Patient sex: M
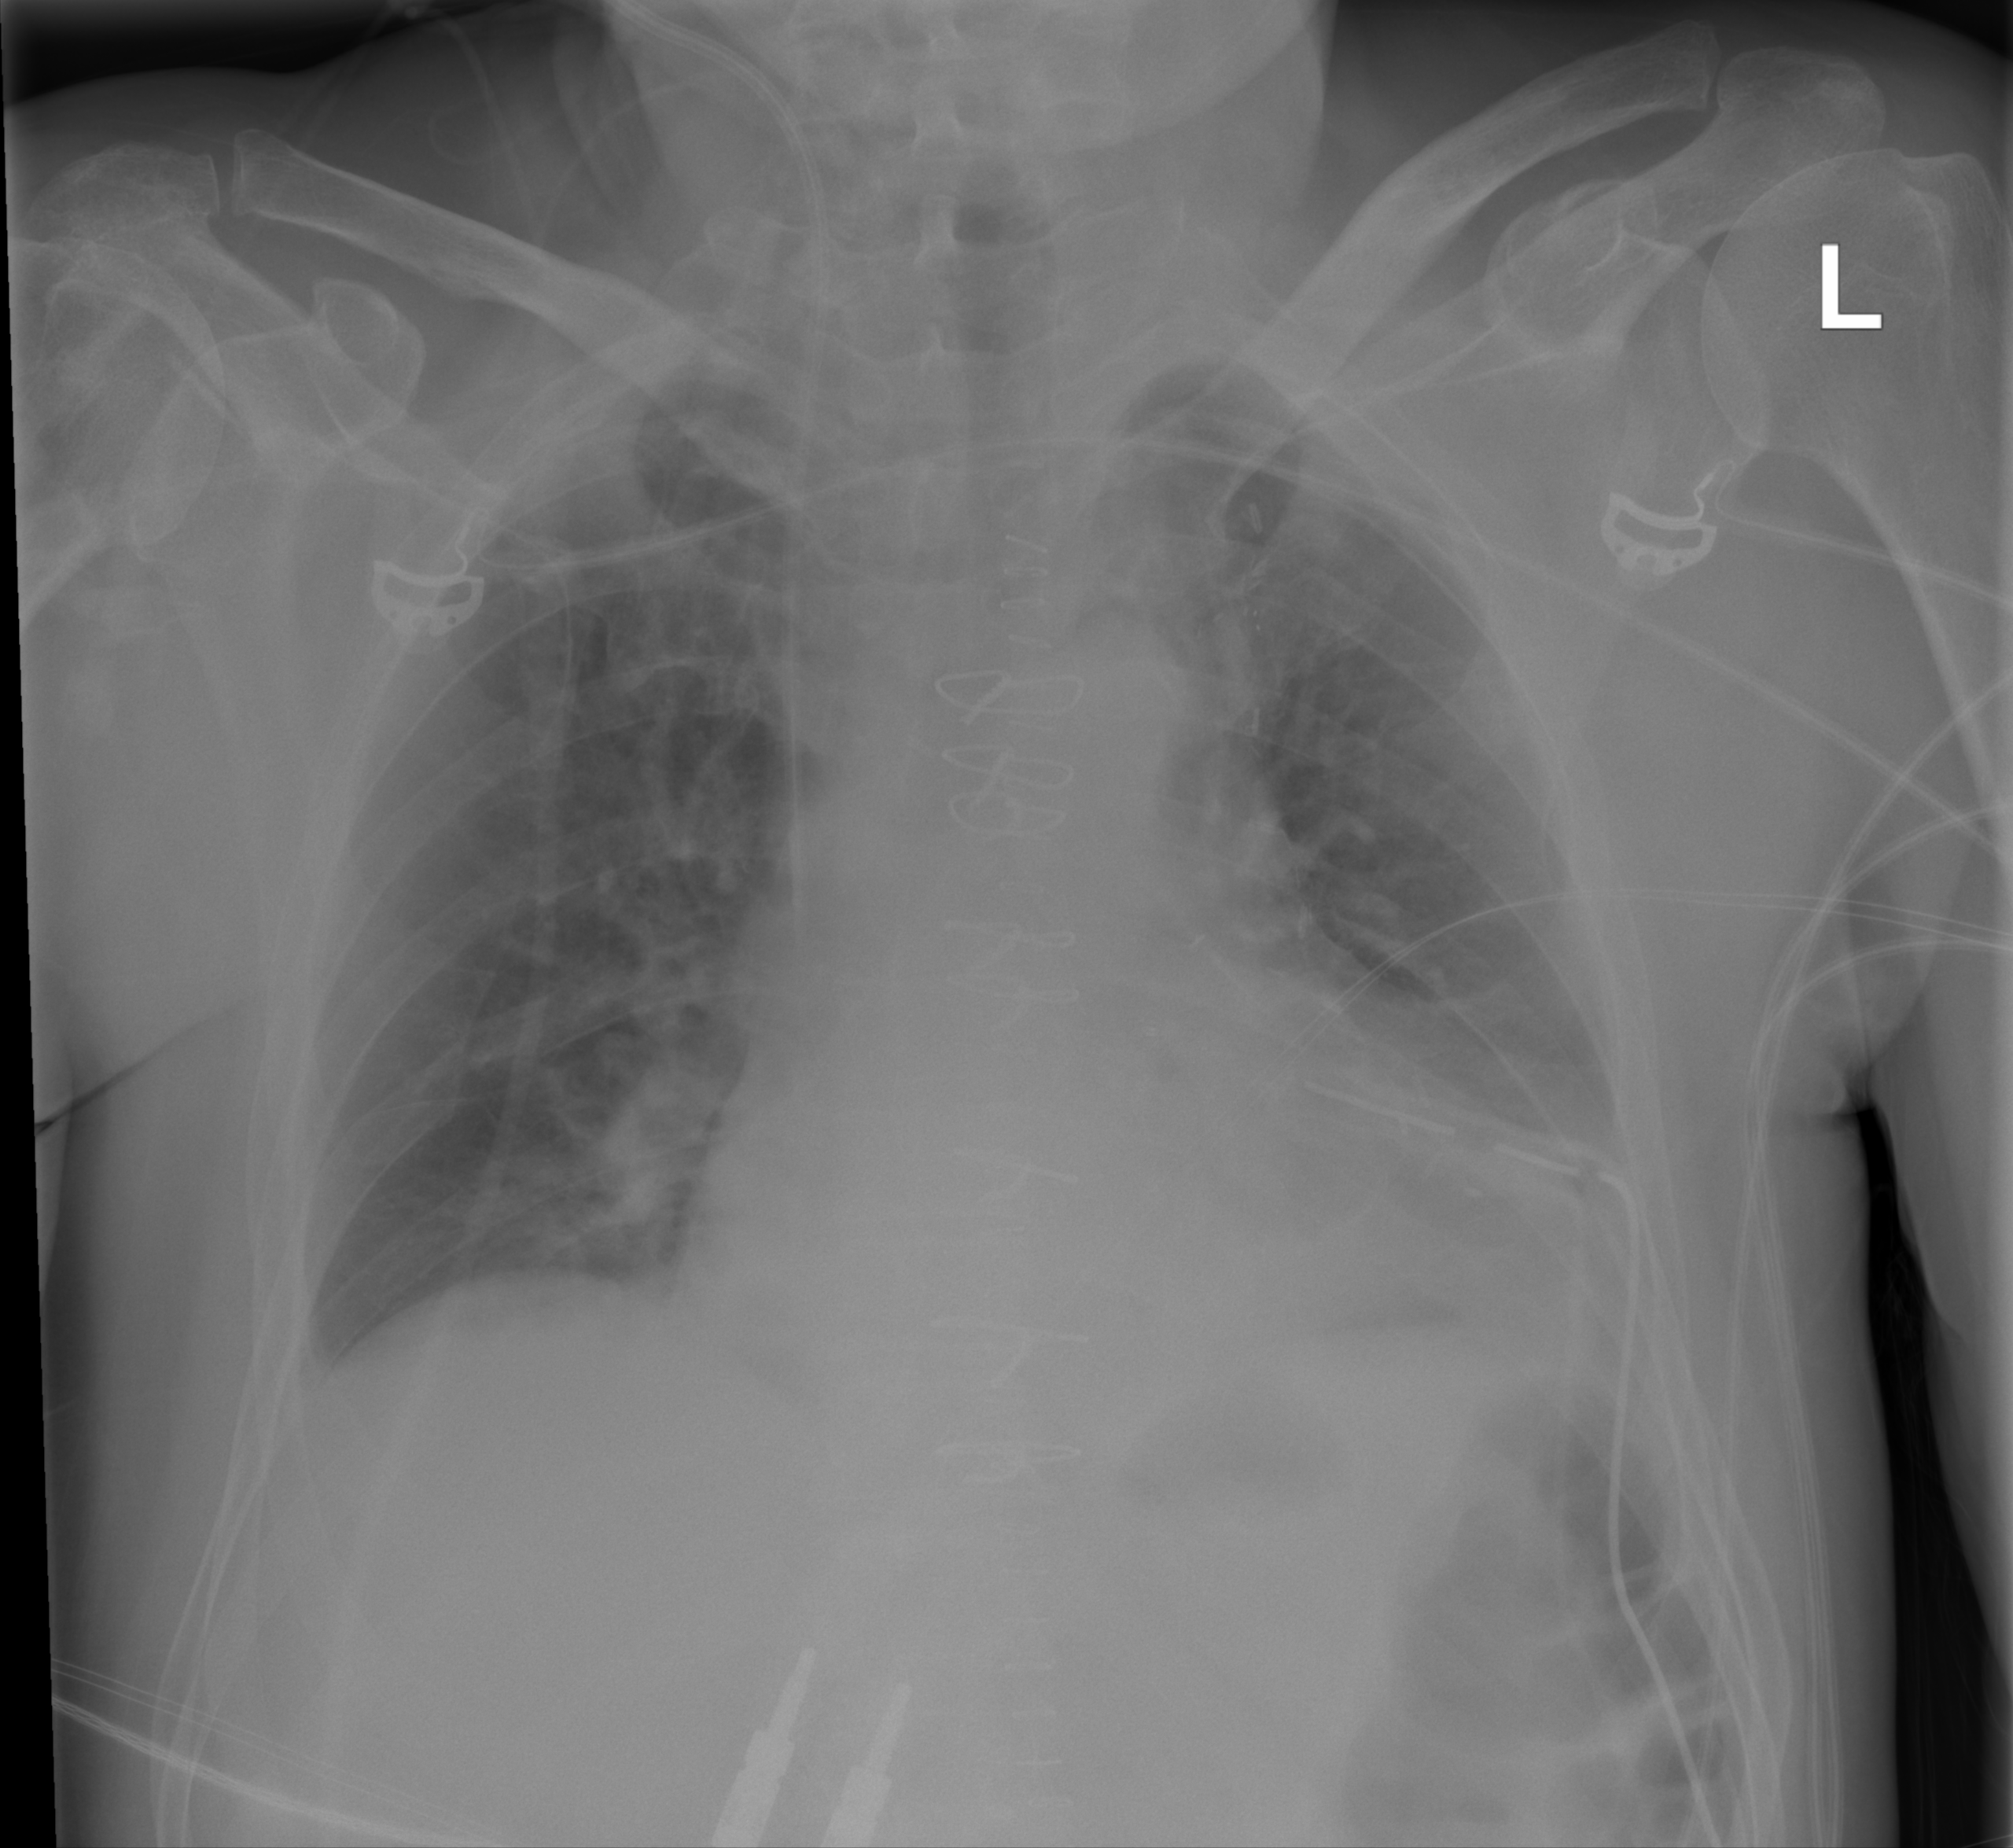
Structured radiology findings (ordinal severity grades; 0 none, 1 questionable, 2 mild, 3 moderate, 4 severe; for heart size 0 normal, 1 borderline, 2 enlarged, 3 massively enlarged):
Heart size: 0
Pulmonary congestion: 0
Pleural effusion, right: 0
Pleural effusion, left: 1
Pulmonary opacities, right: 0
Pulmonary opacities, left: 0
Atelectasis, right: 0
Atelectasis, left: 2